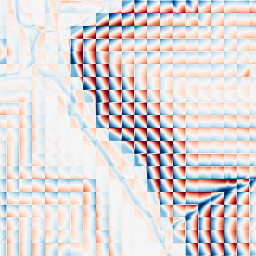
Category: wavelet
Decomposition family: wavelet_dwt
Decomposition parameters: wavelet: haar
level: 4
Upsampling method: quadratic
Upsampling parameters: scale: 4
Upsampling scale: 4